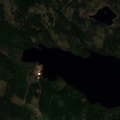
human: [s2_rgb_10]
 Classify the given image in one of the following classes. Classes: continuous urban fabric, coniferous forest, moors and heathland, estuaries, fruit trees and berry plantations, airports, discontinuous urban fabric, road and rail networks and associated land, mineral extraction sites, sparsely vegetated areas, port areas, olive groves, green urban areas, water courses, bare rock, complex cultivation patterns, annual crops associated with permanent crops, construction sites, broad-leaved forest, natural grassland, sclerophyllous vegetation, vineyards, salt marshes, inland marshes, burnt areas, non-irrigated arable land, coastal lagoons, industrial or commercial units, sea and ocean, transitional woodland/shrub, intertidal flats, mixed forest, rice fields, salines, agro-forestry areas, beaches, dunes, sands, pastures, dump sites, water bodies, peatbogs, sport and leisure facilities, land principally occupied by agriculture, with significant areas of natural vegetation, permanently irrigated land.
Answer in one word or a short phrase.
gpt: coniferous forest, mixed forest, transitional woodland/shrub, water bodies